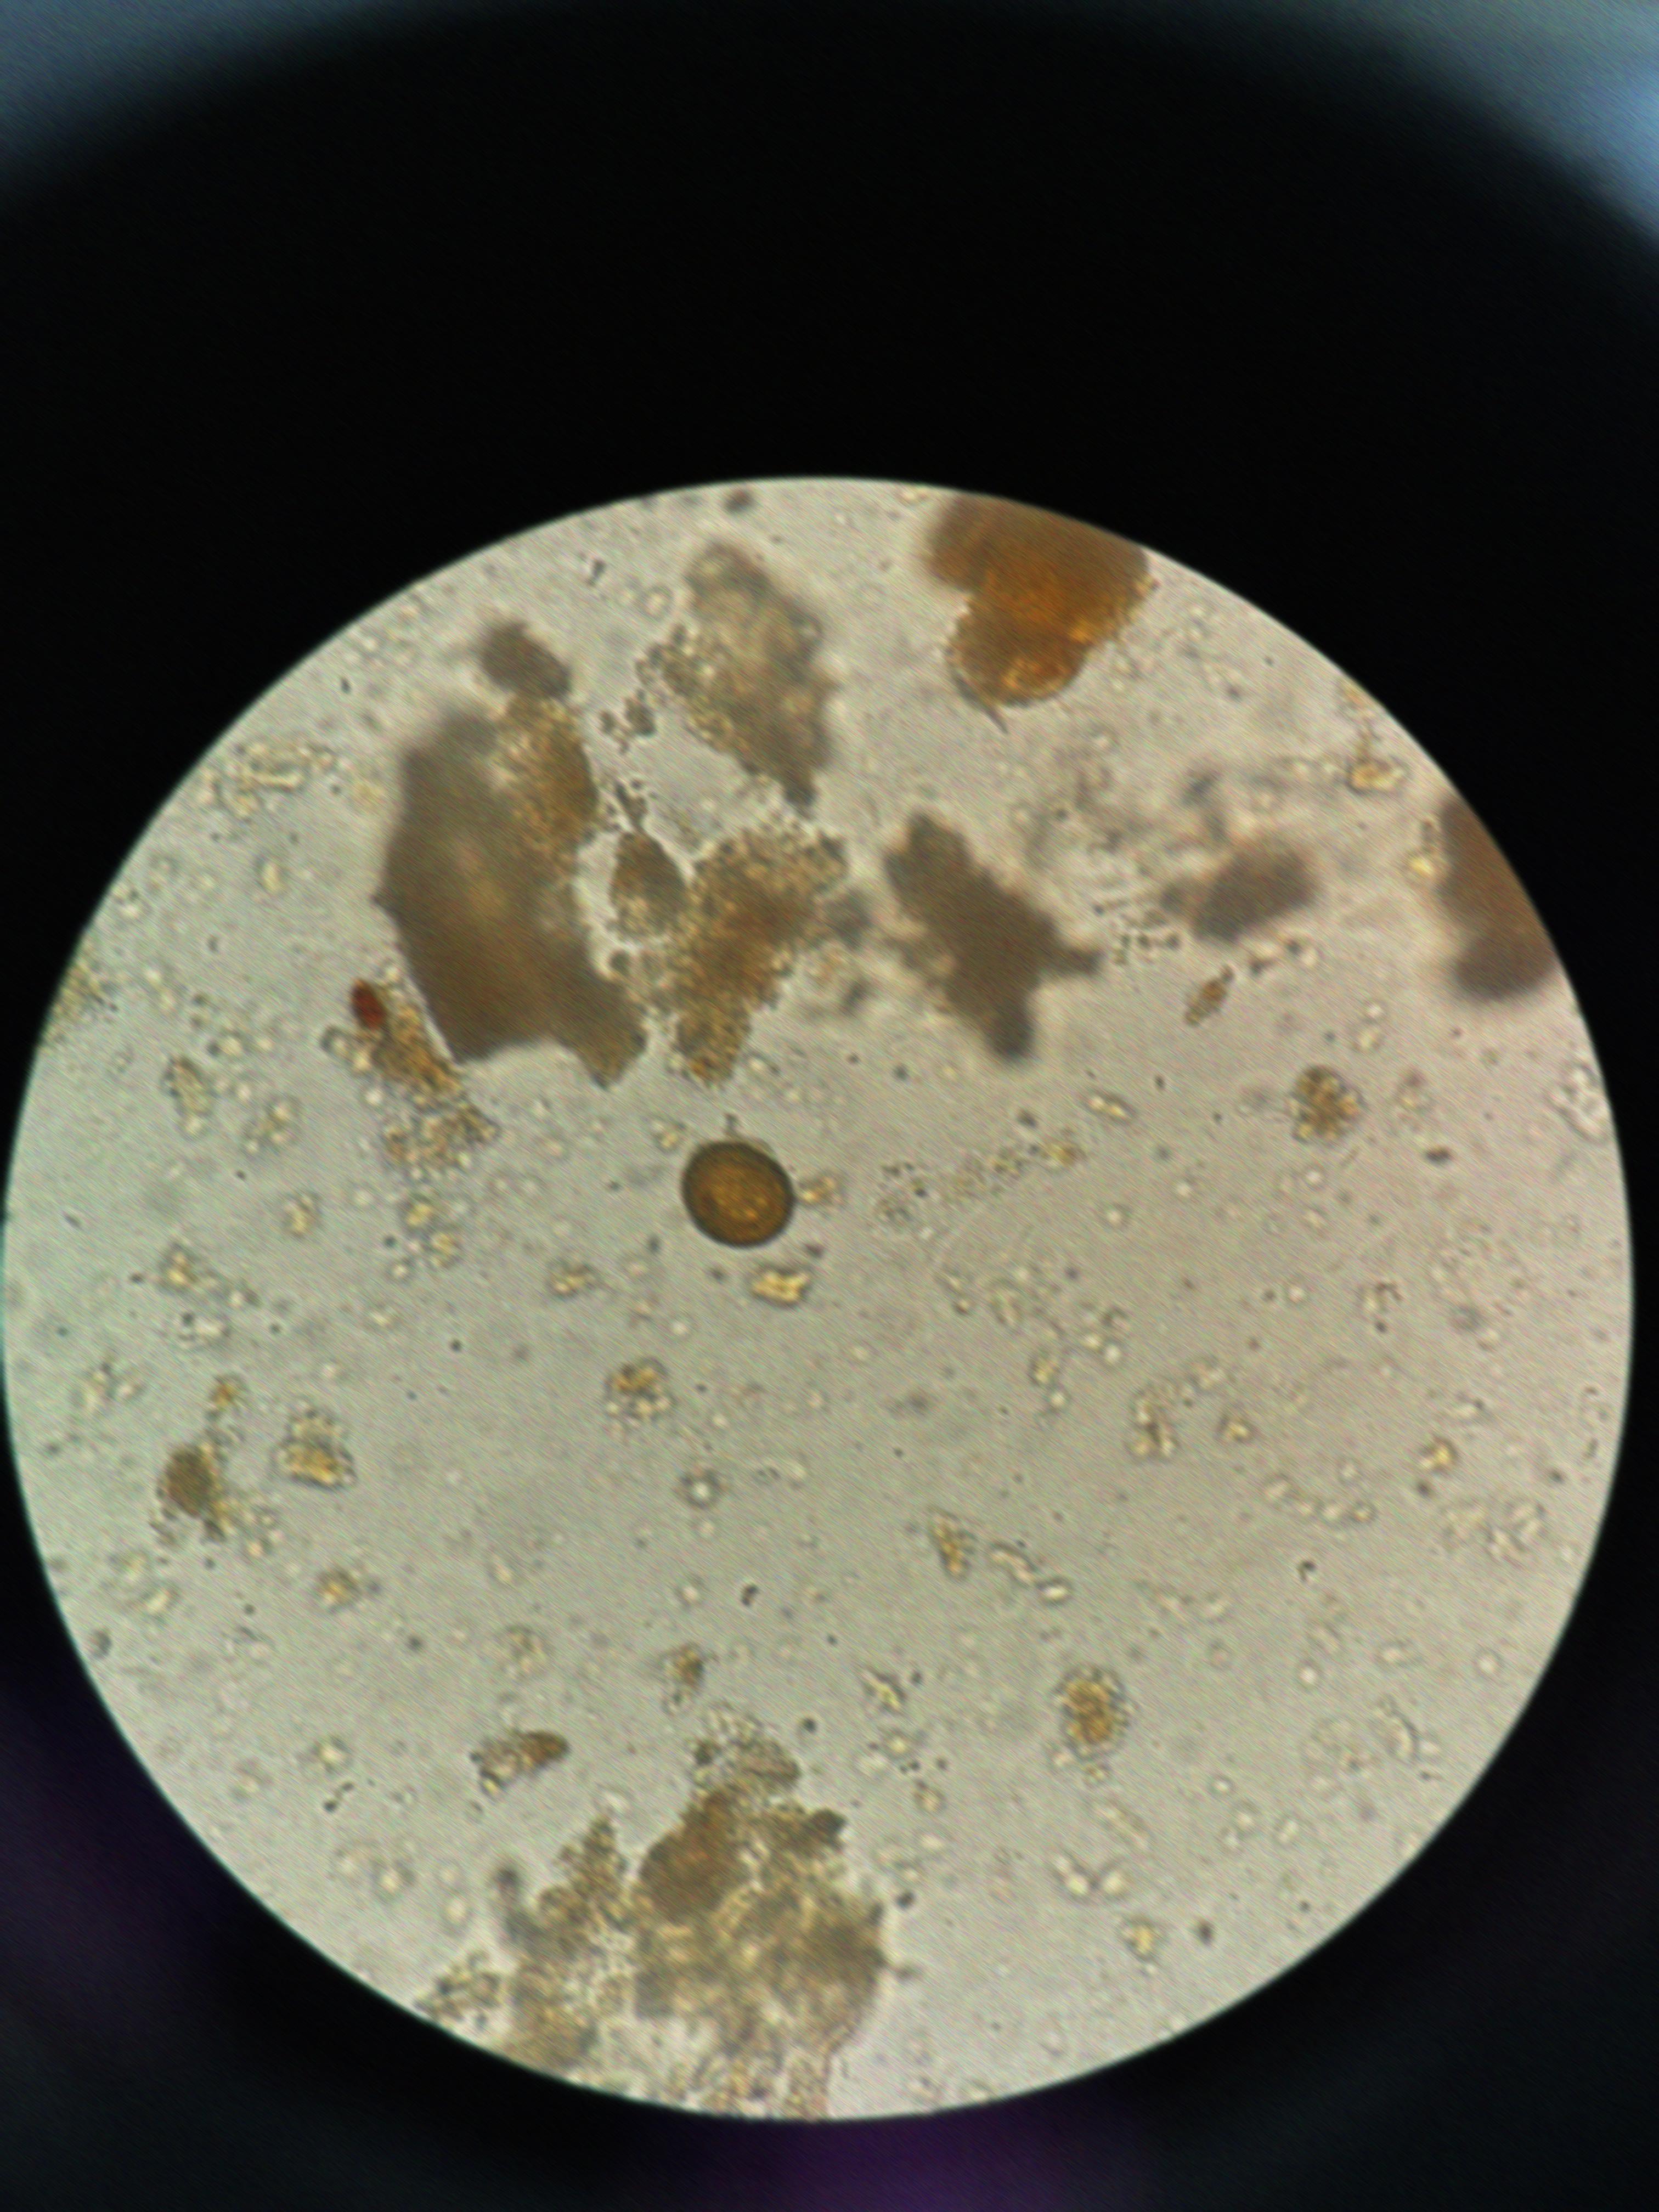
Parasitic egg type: Taenia spp. egg